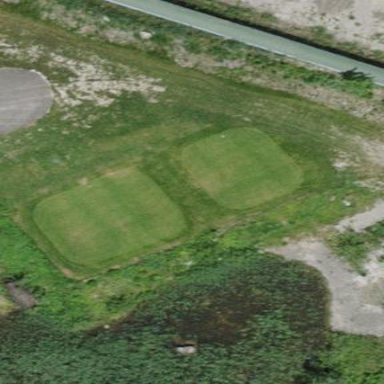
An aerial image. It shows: Grass area designated as golf tee.